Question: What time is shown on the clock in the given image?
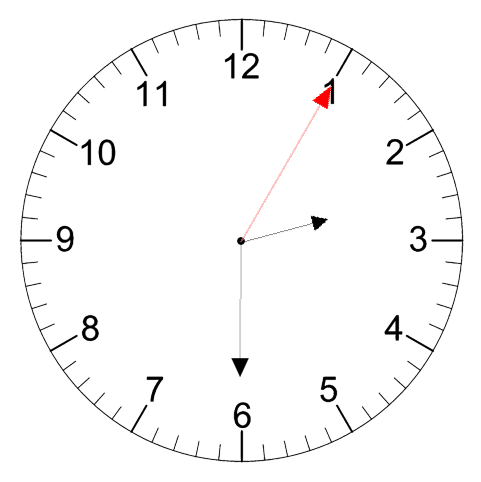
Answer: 02:30:05